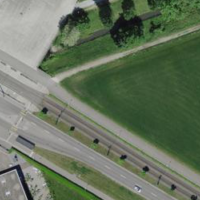
EUNIS habitat code: 52
Species observed at this site:
Medicago sativa